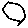
Label: hexagon